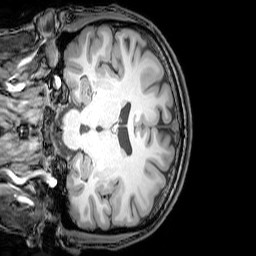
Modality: T1w
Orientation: coronal
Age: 26
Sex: male
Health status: healthy
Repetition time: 0.081 s
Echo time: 0.037 s